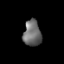
Tissue: lung
Cell type: Endothelial cells
Senescence score: 0.2108
Nuclear area (px): 451
Mean DAPI intensity: 108.499